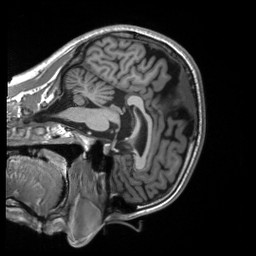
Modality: T1w
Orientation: sagittal
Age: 31
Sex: male
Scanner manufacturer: siemens
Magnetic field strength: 3 T
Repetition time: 2.53 s
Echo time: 0.00219 s